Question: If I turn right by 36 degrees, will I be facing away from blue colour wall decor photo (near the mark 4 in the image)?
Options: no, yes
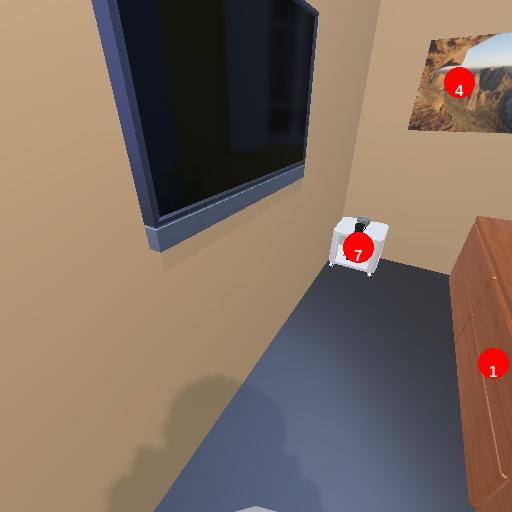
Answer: no